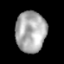
Tissue: lung
Cell type: Epithelial cells
Senescence score: 0.1899
Nuclear area (px): 1225
Mean DAPI intensity: 170.398